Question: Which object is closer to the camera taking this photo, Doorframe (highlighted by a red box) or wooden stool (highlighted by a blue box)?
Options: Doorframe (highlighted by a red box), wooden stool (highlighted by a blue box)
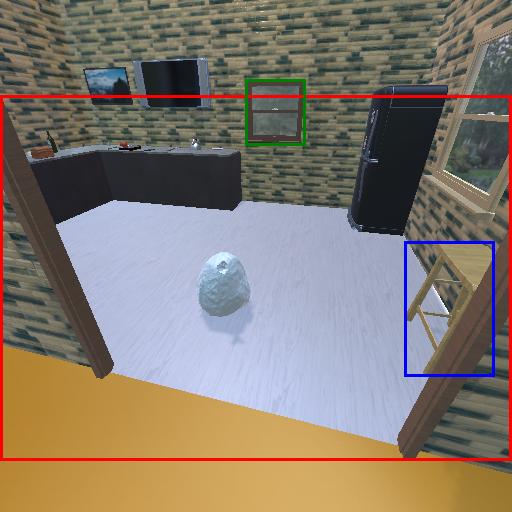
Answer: Doorframe (highlighted by a red box)